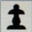
Piece: bP